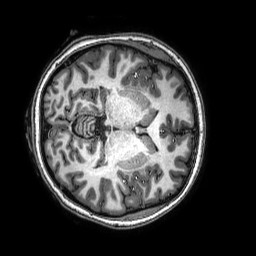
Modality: T1w
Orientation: axial
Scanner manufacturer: philips
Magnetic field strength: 3 T
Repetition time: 0.008 s
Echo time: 0.003574 s